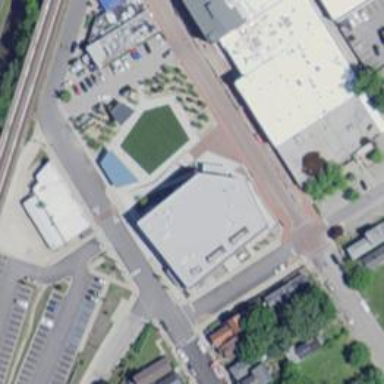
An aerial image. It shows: Arts centre.